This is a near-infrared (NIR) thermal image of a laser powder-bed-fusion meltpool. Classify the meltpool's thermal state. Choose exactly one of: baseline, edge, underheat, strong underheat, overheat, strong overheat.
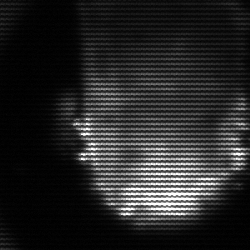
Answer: baseline